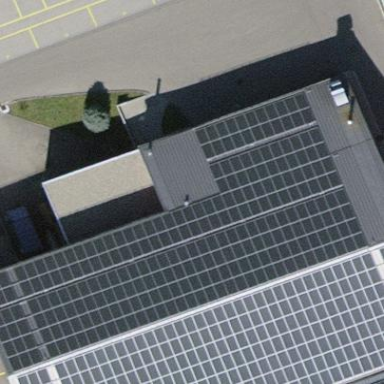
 consisting of solar photovoltaic panels."